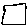
Label: square